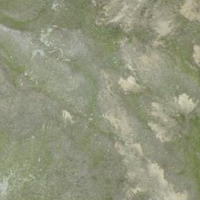
EUNIS habitat code: 26
Species observed at this site:
Primula glutinosa